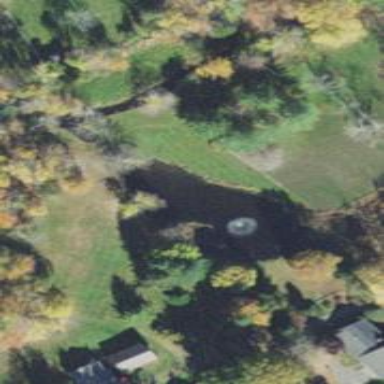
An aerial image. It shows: Peaceful pond surrounded by nature.